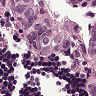
Metastatic tissue present: yes